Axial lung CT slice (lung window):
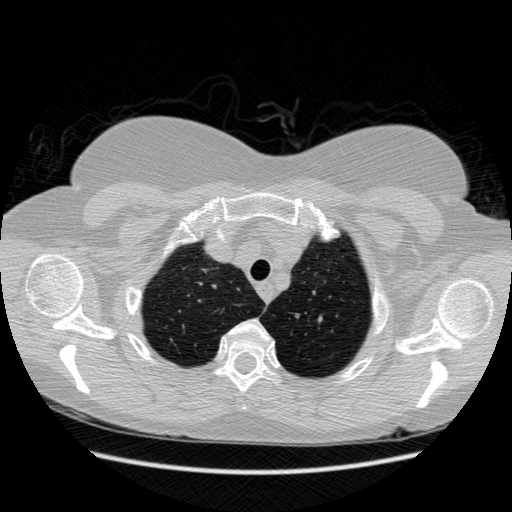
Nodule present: no